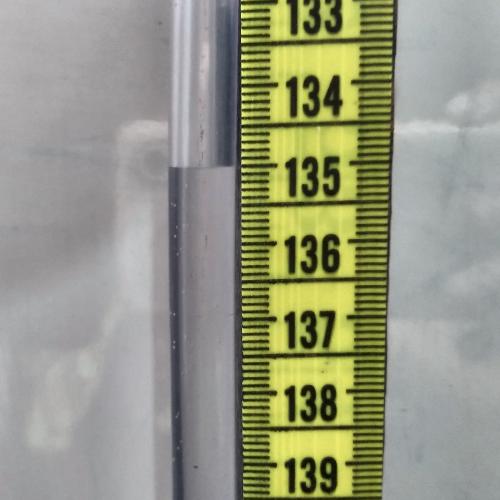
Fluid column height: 135.0 cm